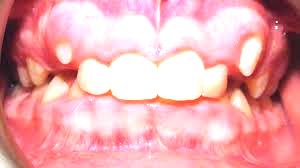
Condition: hypodontia